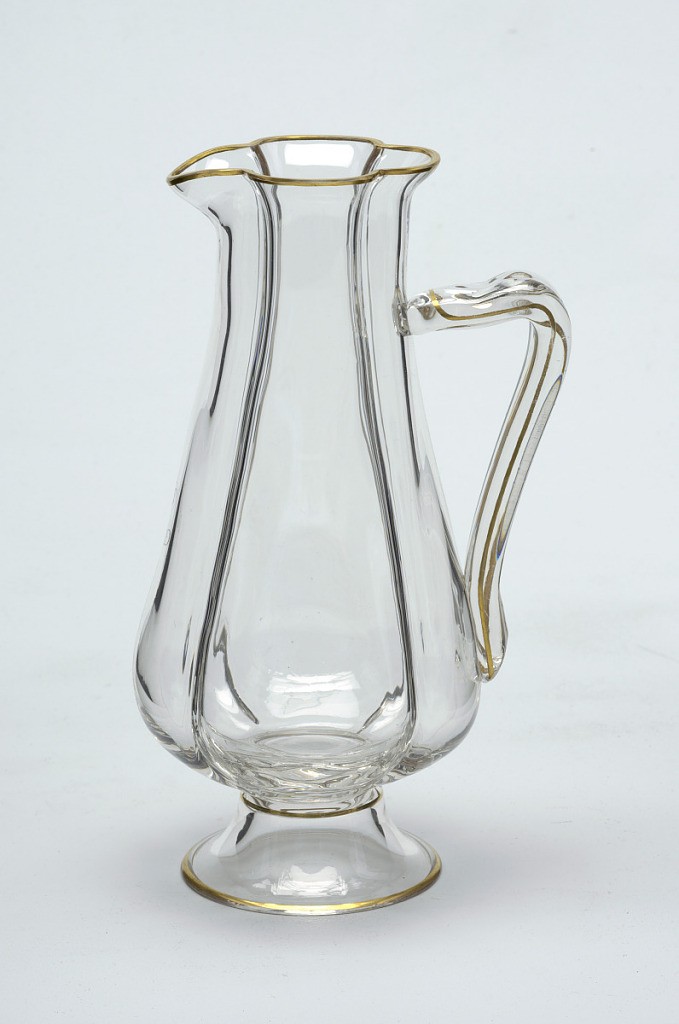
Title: No. 126
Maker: Ludwig Lobmeyr, Austrian, 1829 - 1917
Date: ca. 1870
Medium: Mouth-blown crystal, hand-painted gold
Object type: Wine pitcher
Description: Mouth-blown crystal wine pitcher with slim shape, hand-painted with gold rims.